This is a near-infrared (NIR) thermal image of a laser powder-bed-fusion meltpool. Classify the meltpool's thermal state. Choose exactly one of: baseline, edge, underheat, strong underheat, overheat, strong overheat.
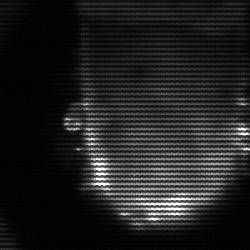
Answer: baseline